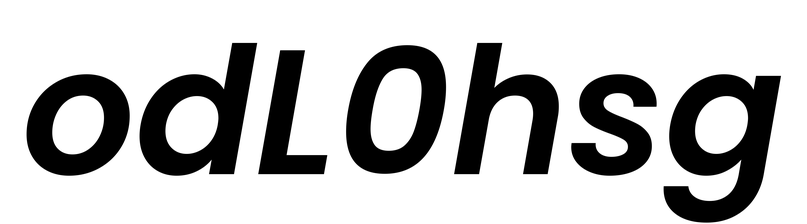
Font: Poppins-SemiBoldItalic